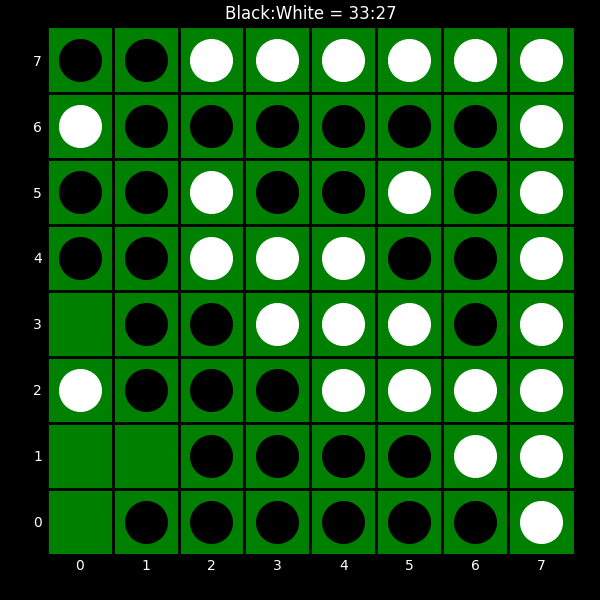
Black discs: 33
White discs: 27